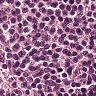
Metastatic tissue present: no